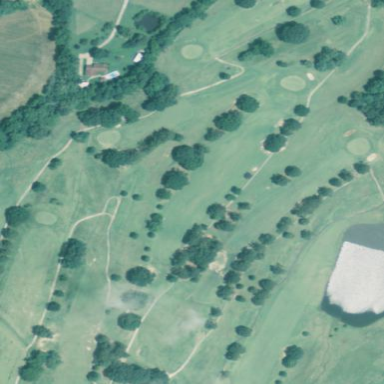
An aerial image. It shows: Golf course.